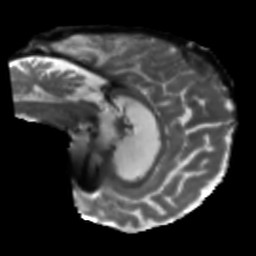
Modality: T2w
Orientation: sagittal
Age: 69
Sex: male
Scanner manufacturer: siemens
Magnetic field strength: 3 T
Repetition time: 5.25 s
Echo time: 0.08 s